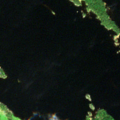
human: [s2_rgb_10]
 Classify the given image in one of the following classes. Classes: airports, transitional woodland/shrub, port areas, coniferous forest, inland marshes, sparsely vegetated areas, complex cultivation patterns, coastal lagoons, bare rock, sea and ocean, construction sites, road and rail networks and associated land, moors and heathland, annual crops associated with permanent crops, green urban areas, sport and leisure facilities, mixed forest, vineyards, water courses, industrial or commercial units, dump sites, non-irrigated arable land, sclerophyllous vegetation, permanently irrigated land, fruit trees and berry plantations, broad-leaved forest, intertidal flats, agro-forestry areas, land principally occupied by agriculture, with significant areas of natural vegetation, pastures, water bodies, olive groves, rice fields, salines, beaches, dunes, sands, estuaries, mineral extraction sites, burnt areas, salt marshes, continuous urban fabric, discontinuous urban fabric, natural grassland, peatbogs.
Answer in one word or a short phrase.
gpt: coniferous forest, mixed forest, water bodies